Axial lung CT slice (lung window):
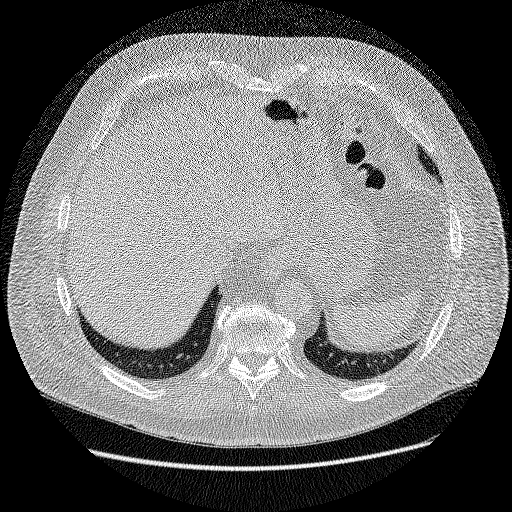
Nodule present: no